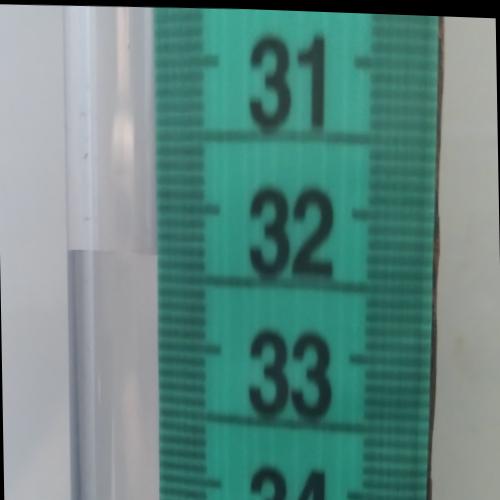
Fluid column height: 32.4 cm